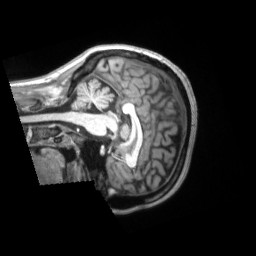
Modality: T1w
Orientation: sagittal
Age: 42
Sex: female
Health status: ill
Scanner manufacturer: siemens
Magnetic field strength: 3 T
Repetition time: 2.2 s
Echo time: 0.00157 s